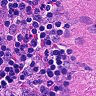
Metastatic tissue present: no